Question: I want to have a window containing two panels in proportion 3:1 vertically and have the bigger one contain a square panel inside. Additionally I'd like to draw something in the center of the square panel, say circle.
The behavior of my program suggests there is a conflict between the 3:1 proportion and the squareness. While resizing, the shapes are jumping oddly. The end result is incorrect, the first proportion does not hold. In addition the circle is off the center.
I am new to java, therefore I would appreciate any remarks on both what is wrong and how to implement this the correct way.
The result looks like:

I wanted to have: (1) red panel as a square (2) blue panel to be strictly 3 times higher than the green one (3) to have circle in the middle of the red box.
Here is my code:
'''
import java.awt.Color;
import java.awt.Container;
import java.awt.Dimension;
import java.awt.Graphics;
import java.awt.GridBagConstraints;
import java.awt.GridBagLayout;
import javax.swing.JFrame;
import javax.swing.JPanel;
import javax.swing.SwingUtilities;
public class ProportionalPanels
{
private JFrame window = new JFrame("Proportional resizable panels");
private JPanel allContaining = new JPanel( new GridBagLayout() );
private JPanel upper = new JPanel( new GridBagLayout() );
private JPanel lower = new JPanel();
private JPanel square = new JPanel()
{
@Override
public Dimension getPreferredSize() {
Dimension d = super.getPreferredSize();
Container c = getParent();
if (c != null) {
d = c.getSize();
} else {
return new Dimension(10, 10);
}
int w = (int) d.getWidth();
int h = (int) d.getHeight();
int s = (w < h ? w : h);
return new Dimension(s, s);
}
@Override
protected void paintComponent(Graphics g)
{
super.paintComponent(g);
g.setColor(Color.GRAY);
int x = this.getWidth(), y = this.getHeight();
g.fillOval(x/2,y/2,x/4,y/4);
}
};
public ProportionalPanels()
{
// setting colors
allContaining.setBackground(Color.WHITE);
square.setBackground(Color.RED);
upper.setBackground(Color.BLUE);
lower.setBackground(Color.GREEN);
// setting upper
upper.add(square);
// setting allContaining
GridBagConstraints g = new GridBagConstraints();
g.gridx = g.gridy = 0;
g.weightx = 1; g.weighty = 0.75;
g.fill = GridBagConstraints.BOTH;
allContaining.add(upper,g);
g.gridy += 1;
g.weighty = 0.25;
g.fill = GridBagConstraints.BOTH;
allContaining.add(lower,g);
window.add(allContaining);
// setting window
window.setDefaultCloseOperation(JFrame.DISPOSE_ON_CLOSE);
window.setLocationByPlatform(true);
window.pack();
window.setSize(400,200);
window.setVisible(true);
}
public static void main(String[] args)
{
SwingUtilities.invokeLater( new Runnable()
{
public void run()
{
new ProportionalPanels();
}
});
}
}
'''
## EDIT
Imagine a simple gui for chess, only for the sake of analogy. A window is spit into two panels, upper one (blue) is to contain the chessboard, the lower one (green) some buttons. The only constraint for these panels is to keep the vertical proportion - the upper one is to be 3x higher than the lower one. Then, going deeper into panel hierarchy, the upper panel contains 'square' panel (red), which is a square, has the height of the upper panel and is horizontally placed in the middle of the upper panel. Extra space is on the left and right of the square panel, adjusts accordingly to keep red panel square and green's height 3 times smaller than the red's. Red panel holds some drawings at its center, here a gray circle, but to keep the chess analogy it can be an image of chessboard or anything else.
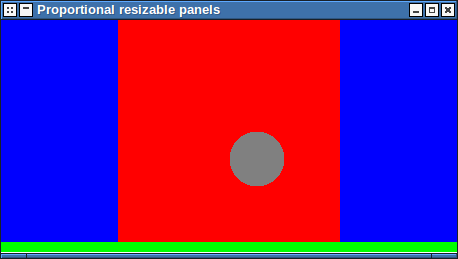
Answer: I'm not 100% sure I understand the question, however, it's never stopped me before...
Basically, this uses a VERY crude, custom layout manager. It will keep the first and last components sized do 3:1 ratio (width is ratio of the height)
'''
import java.awt.Color;
import java.awt.Component;
import java.awt.Container;
import java.awt.Dimension;
import java.awt.EventQueue;
import java.awt.Graphics;
import java.awt.GridBagConstraints;
import java.awt.GridBagLayout;
import java.awt.LayoutManager;
import java.awt.LayoutManager2;
import java.awt.event.ComponentAdapter;
import java.awt.event.ComponentEvent;
import javax.swing.JFrame;
import javax.swing.JLabel;
import javax.swing.JPanel;
import javax.swing.UIManager;
import javax.swing.UnsupportedLookAndFeelException;
public class Test {
public static void main(String[] args) {
new Test();
}
public Test() {
EventQueue.invokeLater(new Runnable() {
@Override
public void run() {
try {
UIManager.setLookAndFeel(UIManager.getSystemLookAndFeelClassName());
} catch (ClassNotFoundException | InstantiationException | IllegalAccessException | UnsupportedLookAndFeelException ex) {
ex.printStackTrace();
}
JPanel master = new JPanel(new PropertionalLayoutManager());
master.add(new TestPane(), "left");
master.add(new DrawPane(), "center");
master.add(new TestPane(), "right");
JFrame frame = new JFrame("Testing");
frame.setDefaultCloseOperation(JFrame.EXIT_ON_CLOSE);
frame.add(master);
frame.pack();
frame.setLocationRelativeTo(null);
frame.setVisible(true);
}
});
}
public class PropertionalLayoutManager implements LayoutManager {
private Component left;
private Component right;
private Component center;
@Override
public void addLayoutComponent(String name, Component comp) {
if ("center".equals(name)) {
center = comp;
} else if ("left".equals(name)) {
left = comp;
} else if ("right".equals(name)) {
right = comp;
}
}
@Override
public void removeLayoutComponent(Component comp) {
}
public Dimension getSize(Dimension leftSize, Dimension centerSize, Dimension rightSize) {
Dimension size = new Dimension();
if (leftSize != null && right != null) {
int width = leftSize.width;
int height = leftSize.height;
size.width = Math.max(width, rightSize.width) * 2;
size.height = Math.max(height, rightSize.height);
} else if (leftSize != null) {
size.width = leftSize.width;
size.height = leftSize.height;
} else if (right != null) {
size.width = rightSize.width;
size.height = rightSize.height;
}
if (center != null) {
size.width += centerSize.width;
size.height = Math.max(centerSize.height, size.height);
}
return size;
}
@Override
public Dimension preferredLayoutSize(Container parent) {
Dimension leftSize = left == null ? null : left.getPreferredSize();
Dimension centerSize = right == null ? null : right.getPreferredSize();
Dimension rightSize = center == null ? null : center.getPreferredSize();
return getSize(leftSize, centerSize, rightSize);
}
@Override
public Dimension minimumLayoutSize(Container parent) {
Dimension leftSize = left == null ? null : left.getMinimumSize();
Dimension centerSize = right == null ? null : right.getMinimumSize();
Dimension rightSize = center == null ? null : center.getMinimumSize();
return getSize(leftSize, centerSize, rightSize);
}
@Override
public void layoutContainer(Container parent) {
// Get rid of anything else that might have been added...
for (Component comp : parent.getComponents()) {
comp.setBounds(0, 0, 0, 0);
}
int width = parent.getWidth();
int height = parent.getHeight();
int outterWidth = height / (3 / 1);
if (left != null) {
left.setBounds(0, 0, outterWidth, height);
}
if (right != null) {
right.setBounds(width - outterWidth, 0, outterWidth, height);
}
if (center != null) {
center.setBounds(outterWidth, 0, width - (outterWidth * 2), height);
}
}
}
public class DrawPane extends JPanel {
public DrawPane() {
setBackground(Color.BLUE);
}
@Override
public Dimension getPreferredSize() {
return new Dimension(100, 300);
}
@Override
protected void paintComponent(Graphics g) {
super.paintComponent(g);
int x = (getWidth() - (getWidth() / 4)) / 2;
int y = (getHeight()- (getHeight() / 4)) / 2;
g.setColor(Color.GRAY);
g.fillOval(x, y, getWidth() / 4, getHeight() / 4);
}
}
public class TestPane extends JPanel {
private JLabel size;
public TestPane() {
setBackground(Color.GREEN);
setLayout(new GridBagLayout());
size = new JLabel();
addComponentListener(new ComponentAdapter() {
@Override
public void componentResized(ComponentEvent e) {
size.setText(getWidth() + "x" + getHeight());
}
});
add(size);
}
@Override
public Dimension getPreferredSize() {
return new Dimension(100, 300);
}
}
}
'''
Something more like ...

'''
import java.awt.Color;
import java.awt.Component;
import java.awt.Container;
import java.awt.Dimension;
import java.awt.EventQueue;
import java.awt.Graphics;
import java.awt.GridBagConstraints;
import java.awt.GridBagLayout;
import java.awt.Insets;
import java.awt.LayoutManager;
import java.awt.event.ComponentAdapter;
import java.awt.event.ComponentEvent;
import javax.swing.JFrame;
import javax.swing.JLabel;
import javax.swing.JPanel;
import javax.swing.UIManager;
import javax.swing.UnsupportedLookAndFeelException;
public class Test {
public static void main(String[] args) {
new Test();
}
public Test() {
EventQueue.invokeLater(new Runnable() {
@Override
public void run() {
try {
UIManager.setLookAndFeel(UIManager.getSystemLookAndFeelClassName());
} catch (ClassNotFoundException | InstantiationException | IllegalAccessException | UnsupportedLookAndFeelException ex) {
ex.printStackTrace();
}
JPanel master = new JPanel(new SquareLayoutManager());
master.setBackground(Color.BLUE);
master.add(new DrawPane());
JPanel green = new JPanel();
green.setBackground(Color.GREEN);
JFrame frame = new JFrame("Testing");
frame.setDefaultCloseOperation(JFrame.EXIT_ON_CLOSE);
frame.setLayout(new GridBagLayout());
GridBagConstraints gbc = new GridBagConstraints();
gbc.gridx = 0;
gbc.gridy = 0;
gbc.weightx = 1;
gbc.weighty = 0.66666666666667;
gbc.fill = GridBagConstraints.BOTH;
frame.add(master, gbc);
gbc.gridy++;
gbc.weighty = 0.33333333333333;
frame.add(green, gbc);
frame.pack();
frame.setLocationRelativeTo(null);
frame.setVisible(true);
}
});
}
public class SquareLayoutManager implements LayoutManager {
@Override
public void addLayoutComponent(String name, Component comp) {
}
@Override
public void removeLayoutComponent(Component comp) {
}
@Override
public Dimension preferredLayoutSize(Container parent) {
int width = 0;
int height = 0;
for (Component comp : parent.getComponents()) {
width = Math.max(comp.getPreferredSize().width, width);
height = Math.max(comp.getPreferredSize().width, height);
}
// You could define rows and columns and blah, blah, blah, but I'm to lazy...
return new Dimension(Math.max(width, height) * parent.getComponentCount(), Math.max(width, height));
}
@Override
public Dimension minimumLayoutSize(Container parent) {
return preferredLayoutSize(parent);
}
@Override
public void layoutContainer(Container parent) {
Insets insets = parent.getInsets();
int size = (parent.getHeight() - (insets.bottom + insets.top));
int x = (parent.getWidth() - (insets.left + insets.right) - size) / 2;
int y = insets.top;
for (Component comp : parent.getComponents()) {
comp.setBounds(x, y, size, size);
x += size; // Could define a gap, but, lazy...
}
}
}
public class DrawPane extends JPanel {
public DrawPane() {
setBackground(Color.RED);
}
@Override
public Dimension getPreferredSize() {
return new Dimension(100, 300);
}
@Override
protected void paintComponent(Graphics g) {
super.paintComponent(g);
int x = (getWidth() - (getWidth() / 4)) / 2;
int y = (getHeight() - (getHeight() / 4)) / 2;
g.setColor(Color.GRAY);
g.fillOval(x, y, getWidth() / 4, getHeight() / 4);
}
}
}
'''